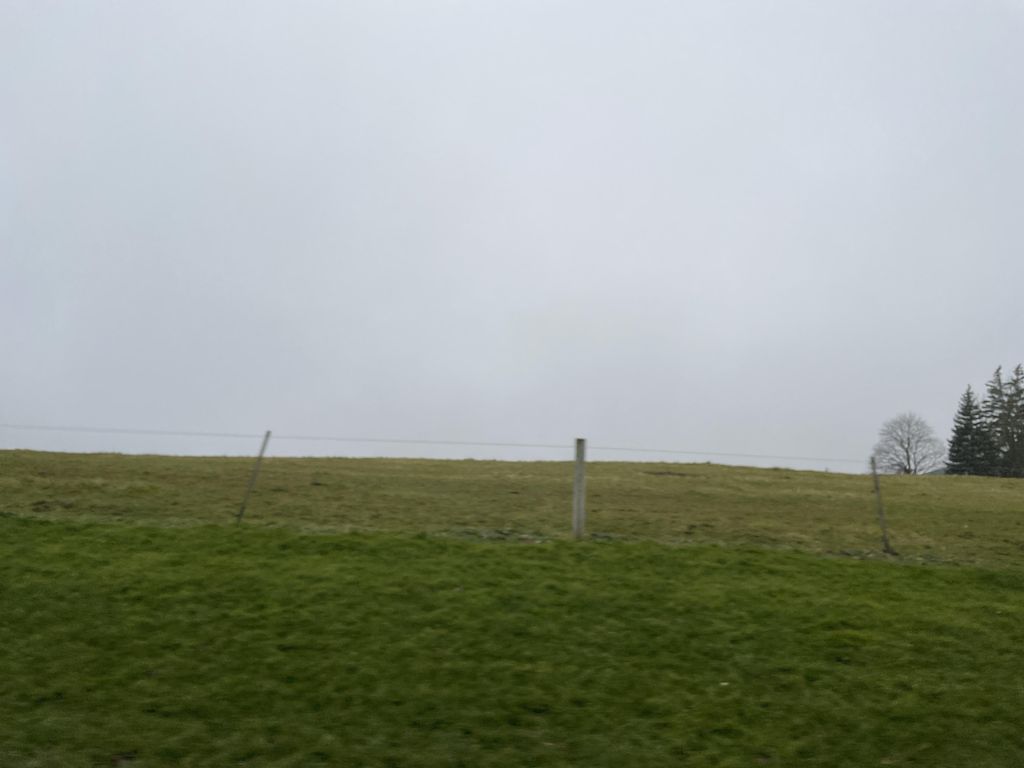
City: kitchener-waterloo